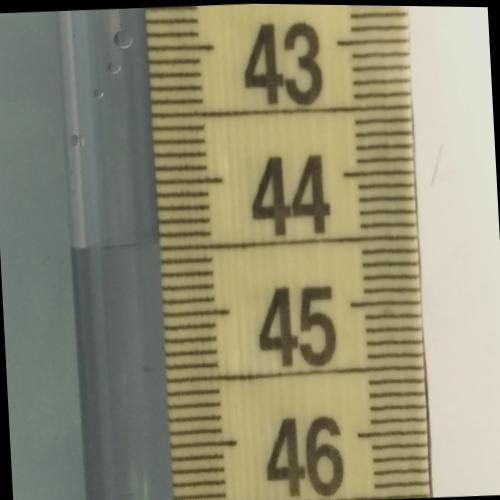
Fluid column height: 44.5 cm